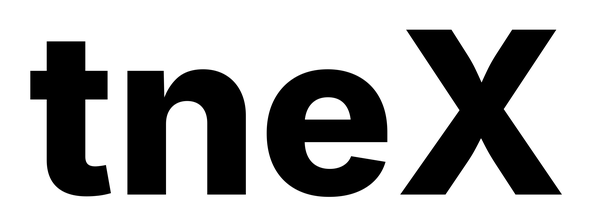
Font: Inter_ExtraBold